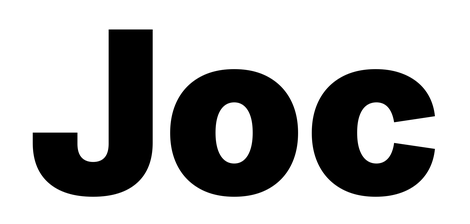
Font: Inter_Black